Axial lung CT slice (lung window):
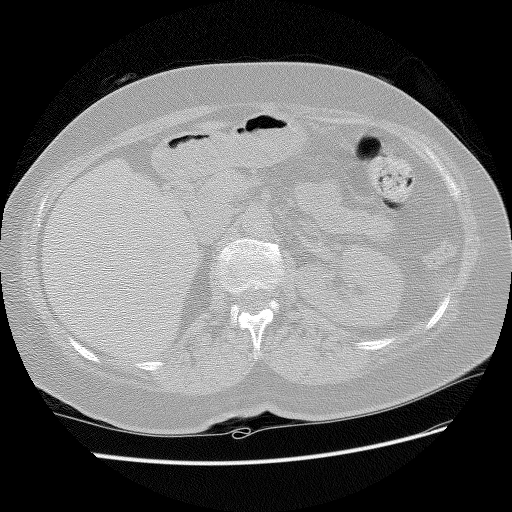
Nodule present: no